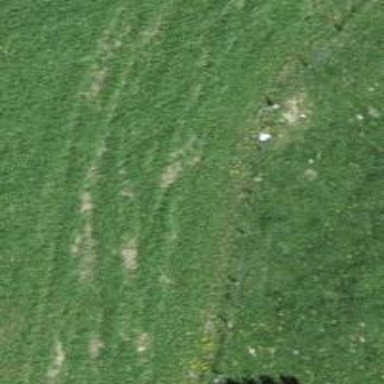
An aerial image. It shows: Grass track with grade5 tracktype.